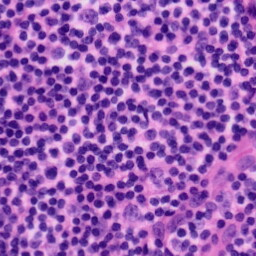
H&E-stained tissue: Tonsil